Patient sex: F
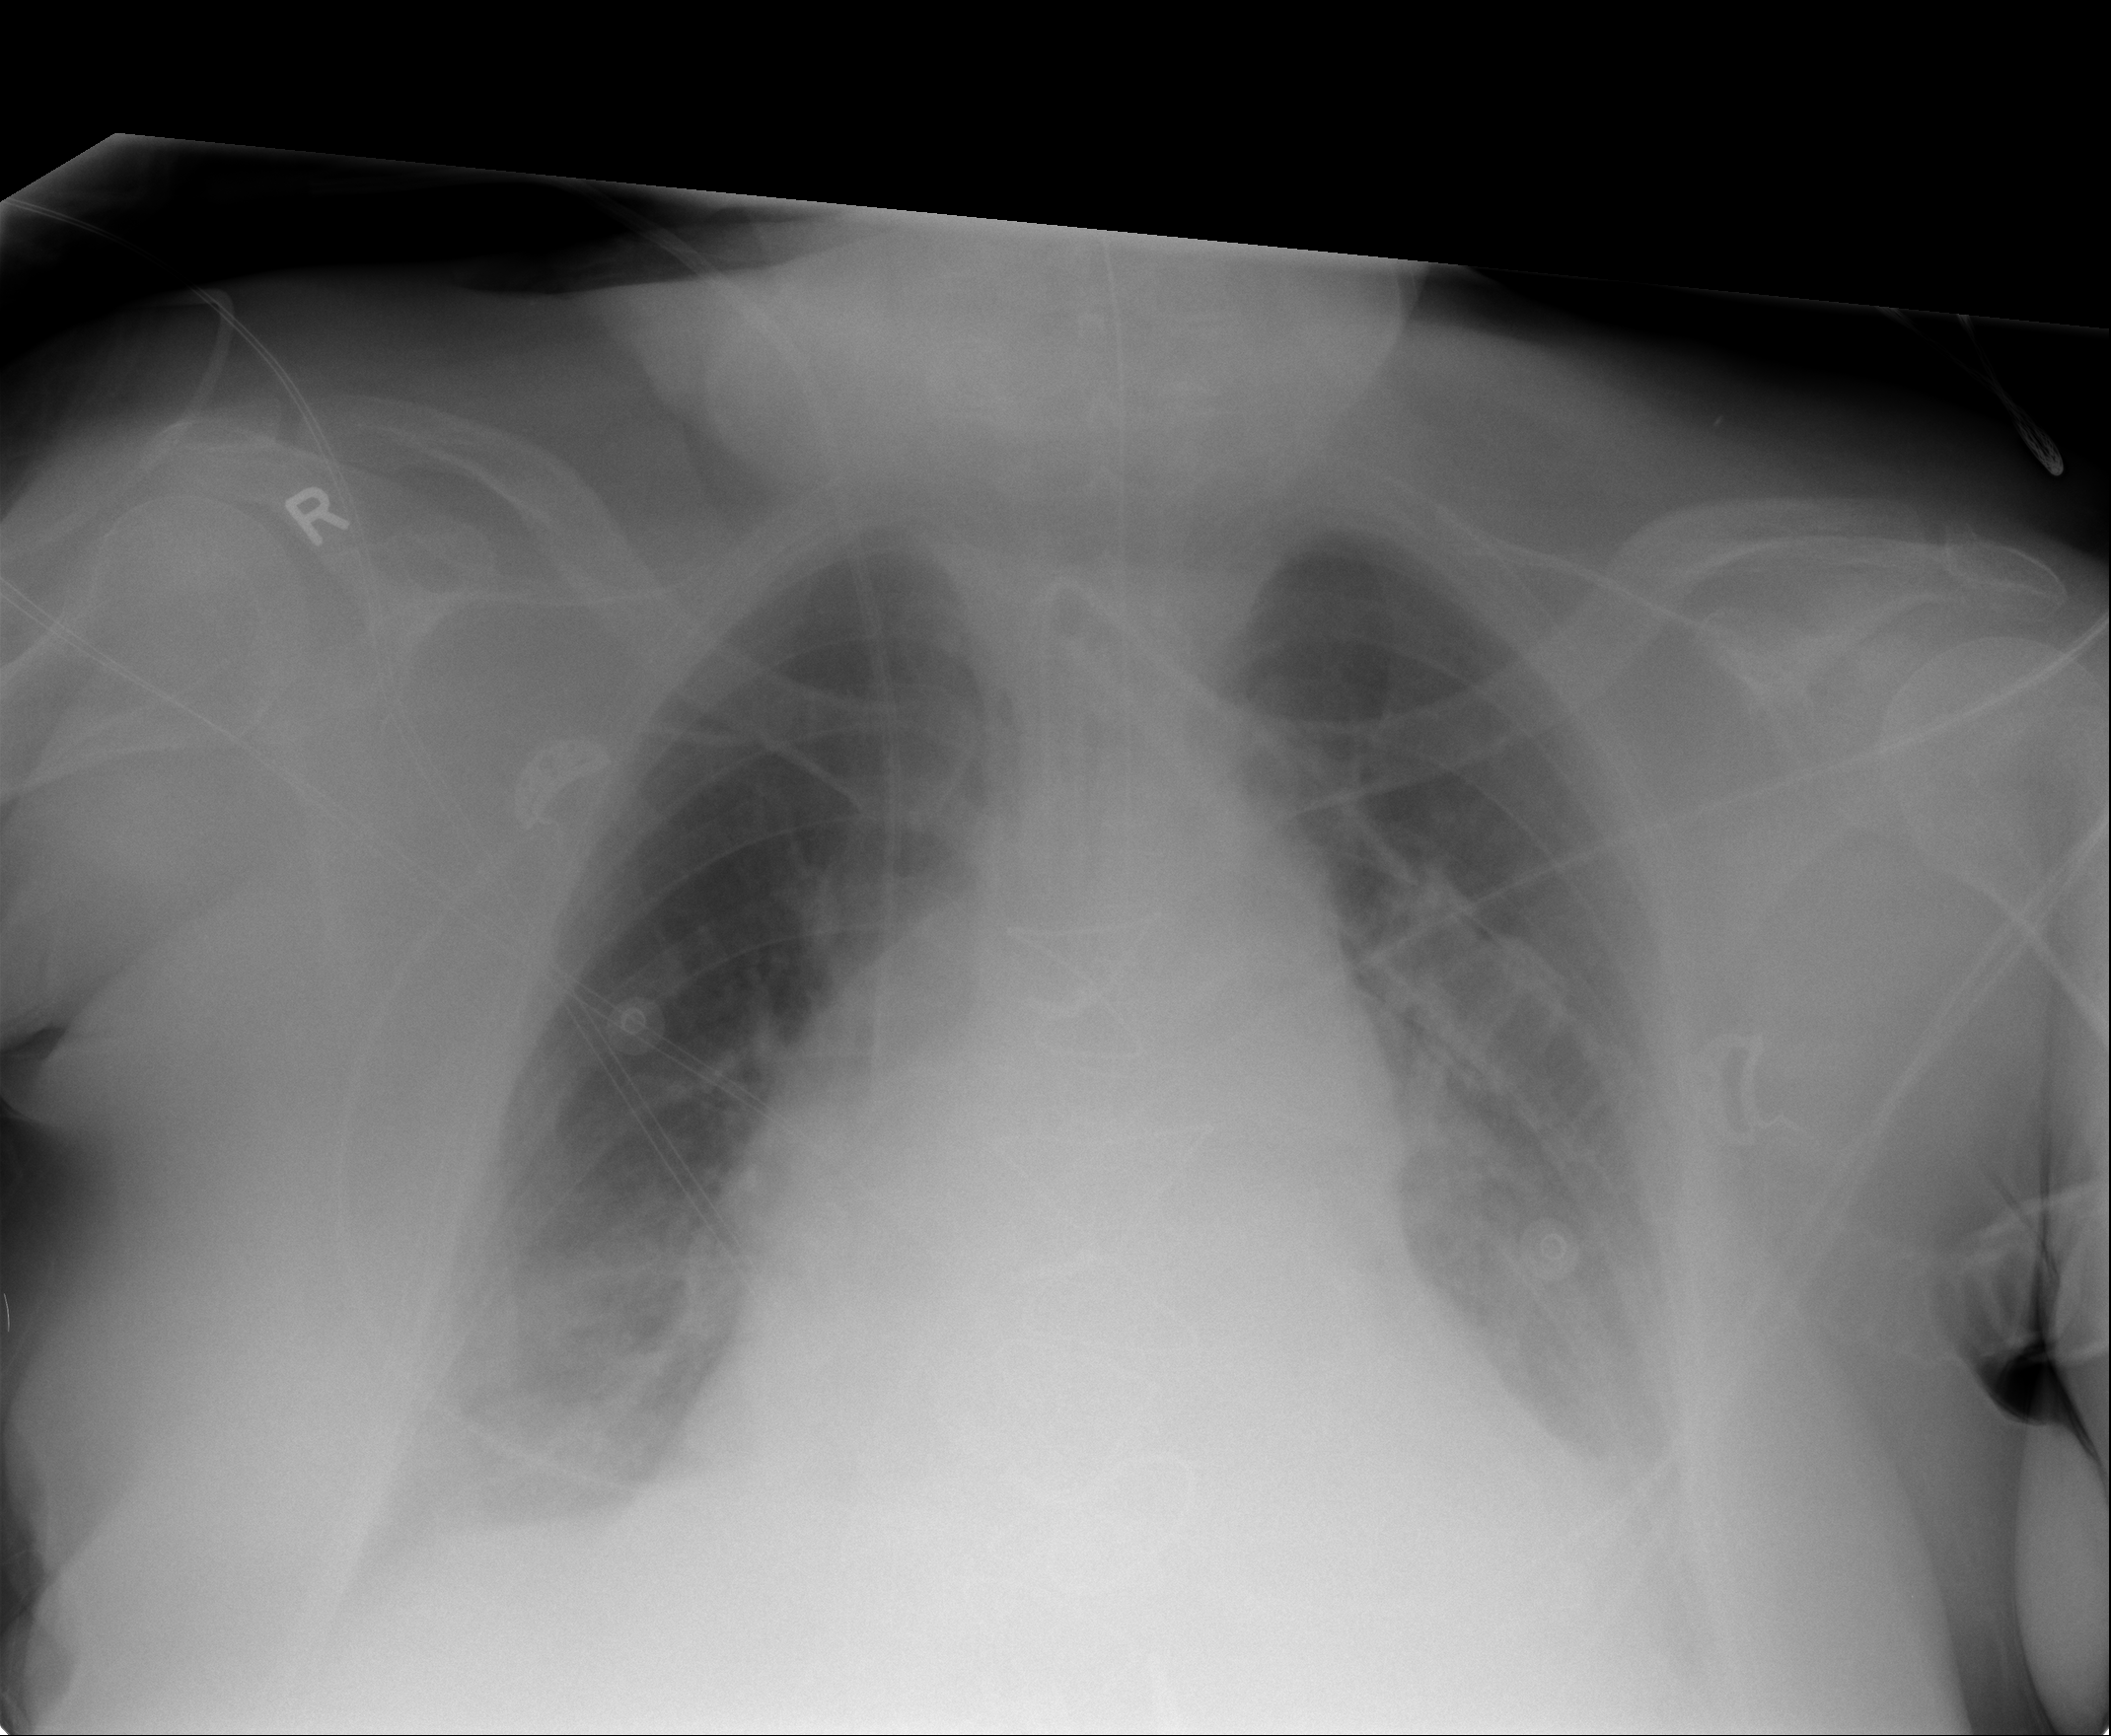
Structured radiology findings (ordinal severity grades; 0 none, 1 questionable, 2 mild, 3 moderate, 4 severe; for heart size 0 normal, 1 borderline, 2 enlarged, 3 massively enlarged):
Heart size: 2
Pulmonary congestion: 2
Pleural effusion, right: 2
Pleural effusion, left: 2
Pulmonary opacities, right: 2
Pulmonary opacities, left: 2
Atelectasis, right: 2
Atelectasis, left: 3